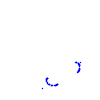
Particle: kaon